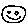
Label: smiley face